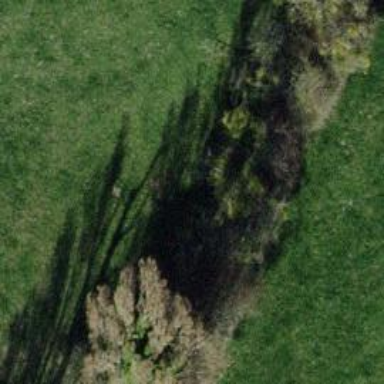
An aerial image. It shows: Row of trees in natural setting.